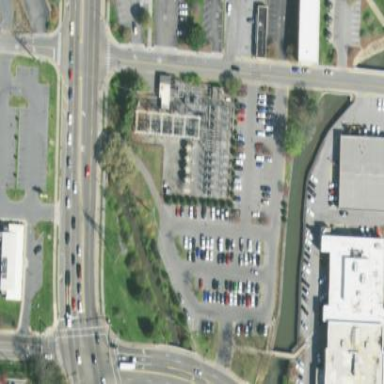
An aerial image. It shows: Power substation.